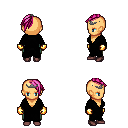
a pixel art fantasy rpg character, female body template, human, tanned skin, black robe, teal pants, pink long mohawk hairstyle, iron tiara, gold gloves, maroon shoes, four views (front, back, left, right), 2x2 character sprite sheet, small pixel art, hard edges, no anti-aliasing